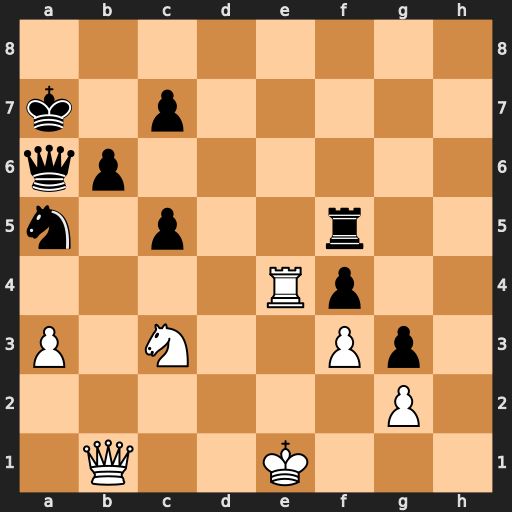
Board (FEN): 8/k1p5/qp6/n1p2r2/4Rp2/P1N2Pp1/6P1/1Q2K3
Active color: w
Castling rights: -
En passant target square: -
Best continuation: Nb5+ Kb7 Re7